RGB frame:
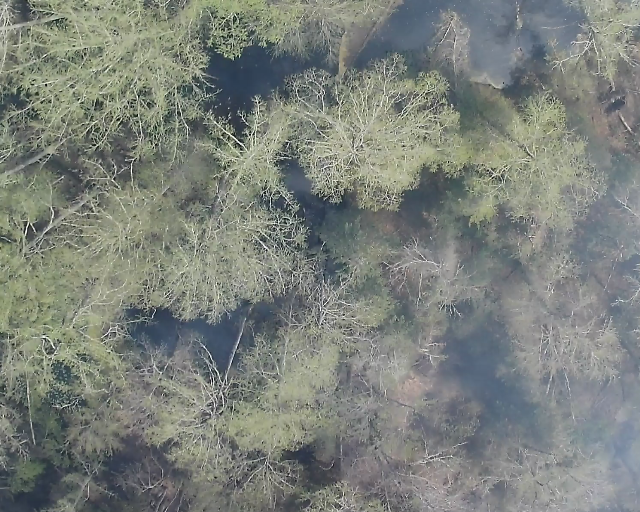
Thermal frame:
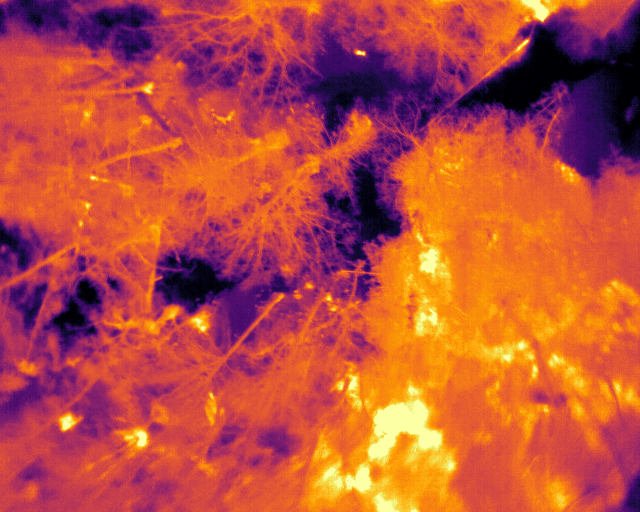
Captured: 2026-02-26 03:46:29
Pixels at or above 80 °C: 0 (fraction of frame: 0)